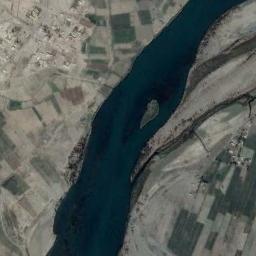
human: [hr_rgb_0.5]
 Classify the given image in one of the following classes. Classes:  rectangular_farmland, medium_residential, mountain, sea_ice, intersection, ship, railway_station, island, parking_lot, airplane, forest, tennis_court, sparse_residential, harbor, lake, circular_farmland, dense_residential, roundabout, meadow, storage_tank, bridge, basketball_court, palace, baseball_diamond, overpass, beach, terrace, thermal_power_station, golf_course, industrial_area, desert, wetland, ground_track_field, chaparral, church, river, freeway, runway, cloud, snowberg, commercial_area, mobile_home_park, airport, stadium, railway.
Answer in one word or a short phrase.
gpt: river